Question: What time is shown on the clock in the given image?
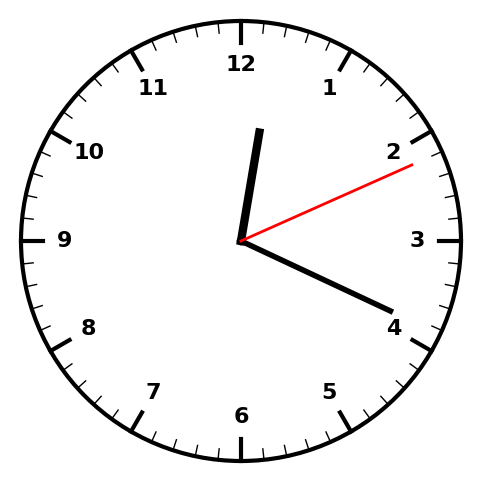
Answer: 12:19:11